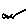
Label: zigzag